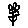
Label: flower